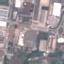
Label: Industrial